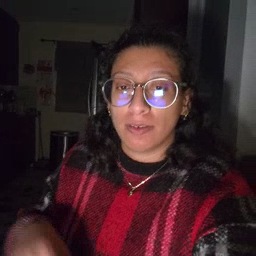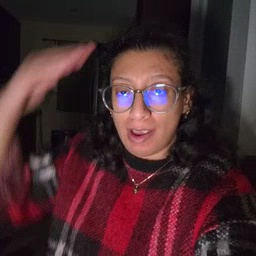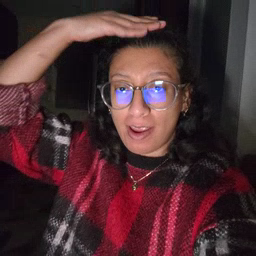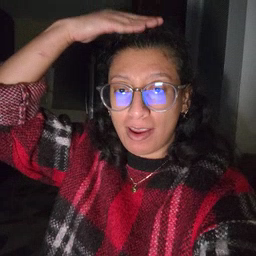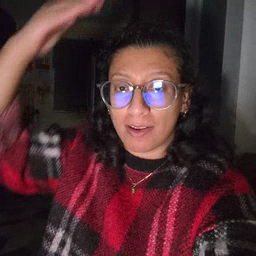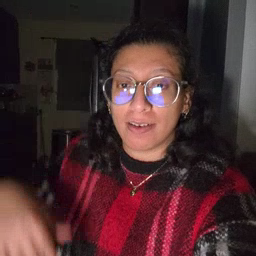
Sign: hat